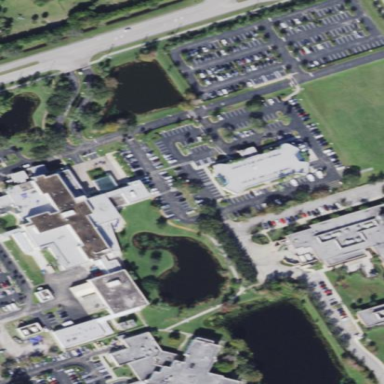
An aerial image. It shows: Hospital providing healthcare services.